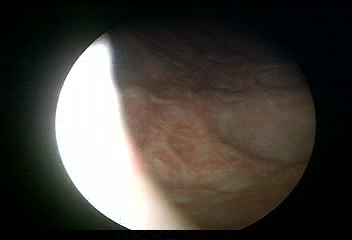
Modality: WLC
Class: Normal mucosa
Bladder cancer association: No